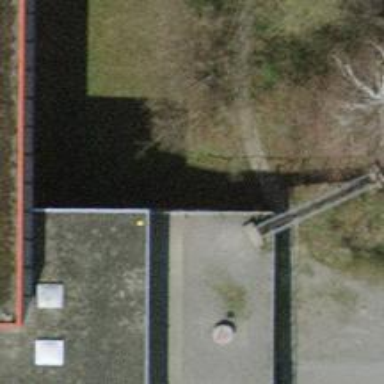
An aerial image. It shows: Footway bridge with metal surface.